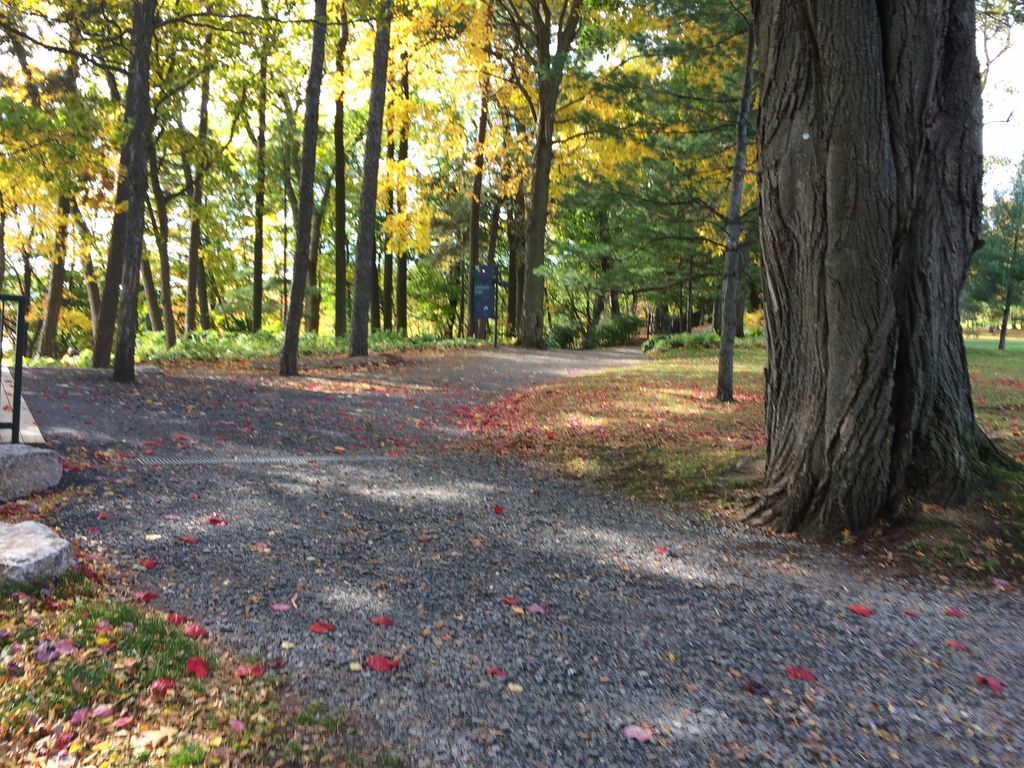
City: quebec_city